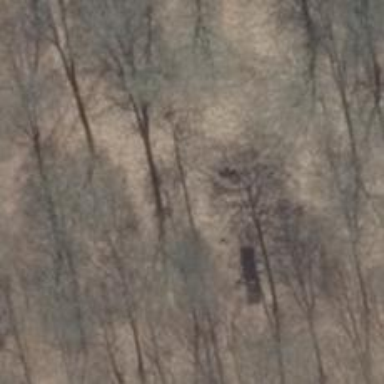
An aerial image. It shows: Hunting stand.